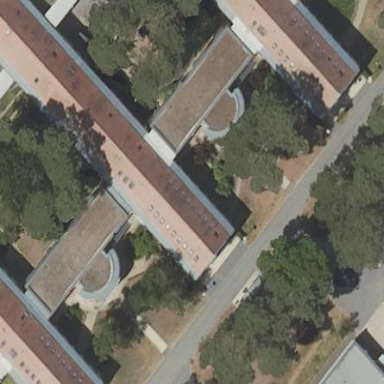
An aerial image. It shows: Hospital building with flat roof.